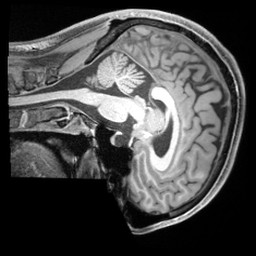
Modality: T1w
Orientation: sagittal
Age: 30
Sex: male
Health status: ill
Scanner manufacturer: siemens
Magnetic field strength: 3 T
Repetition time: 2.2 s
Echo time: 0.00218 s